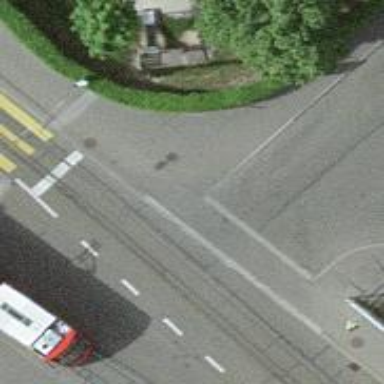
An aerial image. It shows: Residential road with asphalt surface and separate sidewalk.